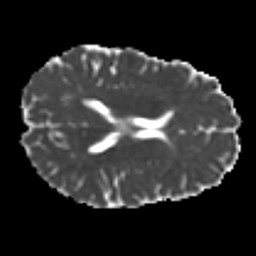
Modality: MD
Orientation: axial
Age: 24
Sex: female
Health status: healthy
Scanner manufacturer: ge
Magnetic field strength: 3 T
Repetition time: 11 s
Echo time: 0.072 s